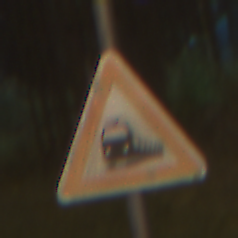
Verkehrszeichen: Bahnuebergang
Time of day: Night
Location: Outdoor (Suburban)
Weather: PartlyCloudy
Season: NotSpecified
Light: Artificial